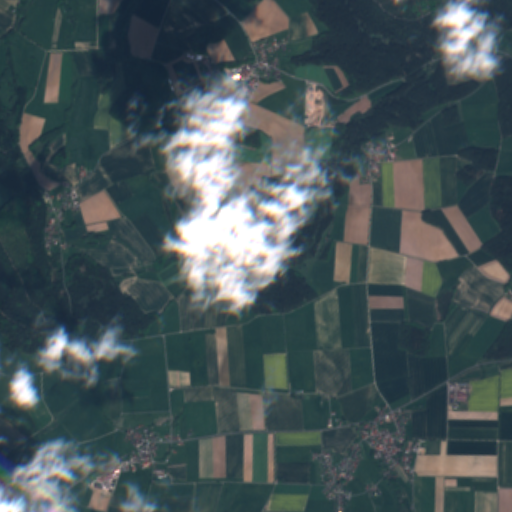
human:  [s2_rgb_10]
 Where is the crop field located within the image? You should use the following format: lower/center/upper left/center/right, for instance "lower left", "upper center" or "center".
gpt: The crop field is located in the upper left of the image.
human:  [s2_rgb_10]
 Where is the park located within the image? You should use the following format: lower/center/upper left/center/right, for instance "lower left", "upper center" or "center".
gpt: The park is located in the lower right of the image.
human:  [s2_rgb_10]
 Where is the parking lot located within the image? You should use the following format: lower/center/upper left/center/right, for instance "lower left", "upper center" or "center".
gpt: The parking lot is located in the center left of the image.
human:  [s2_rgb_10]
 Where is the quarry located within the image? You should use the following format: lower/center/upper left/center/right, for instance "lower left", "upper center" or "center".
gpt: The quarry is located in the upper center of the image.
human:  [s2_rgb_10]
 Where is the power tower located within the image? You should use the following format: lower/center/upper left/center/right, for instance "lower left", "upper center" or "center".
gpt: There is no power tower in the image.